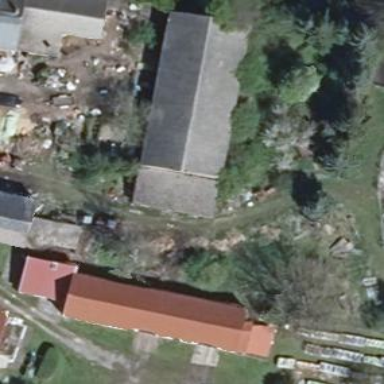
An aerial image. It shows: Shed building.